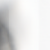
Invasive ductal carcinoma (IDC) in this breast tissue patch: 0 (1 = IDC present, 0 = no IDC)